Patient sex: M
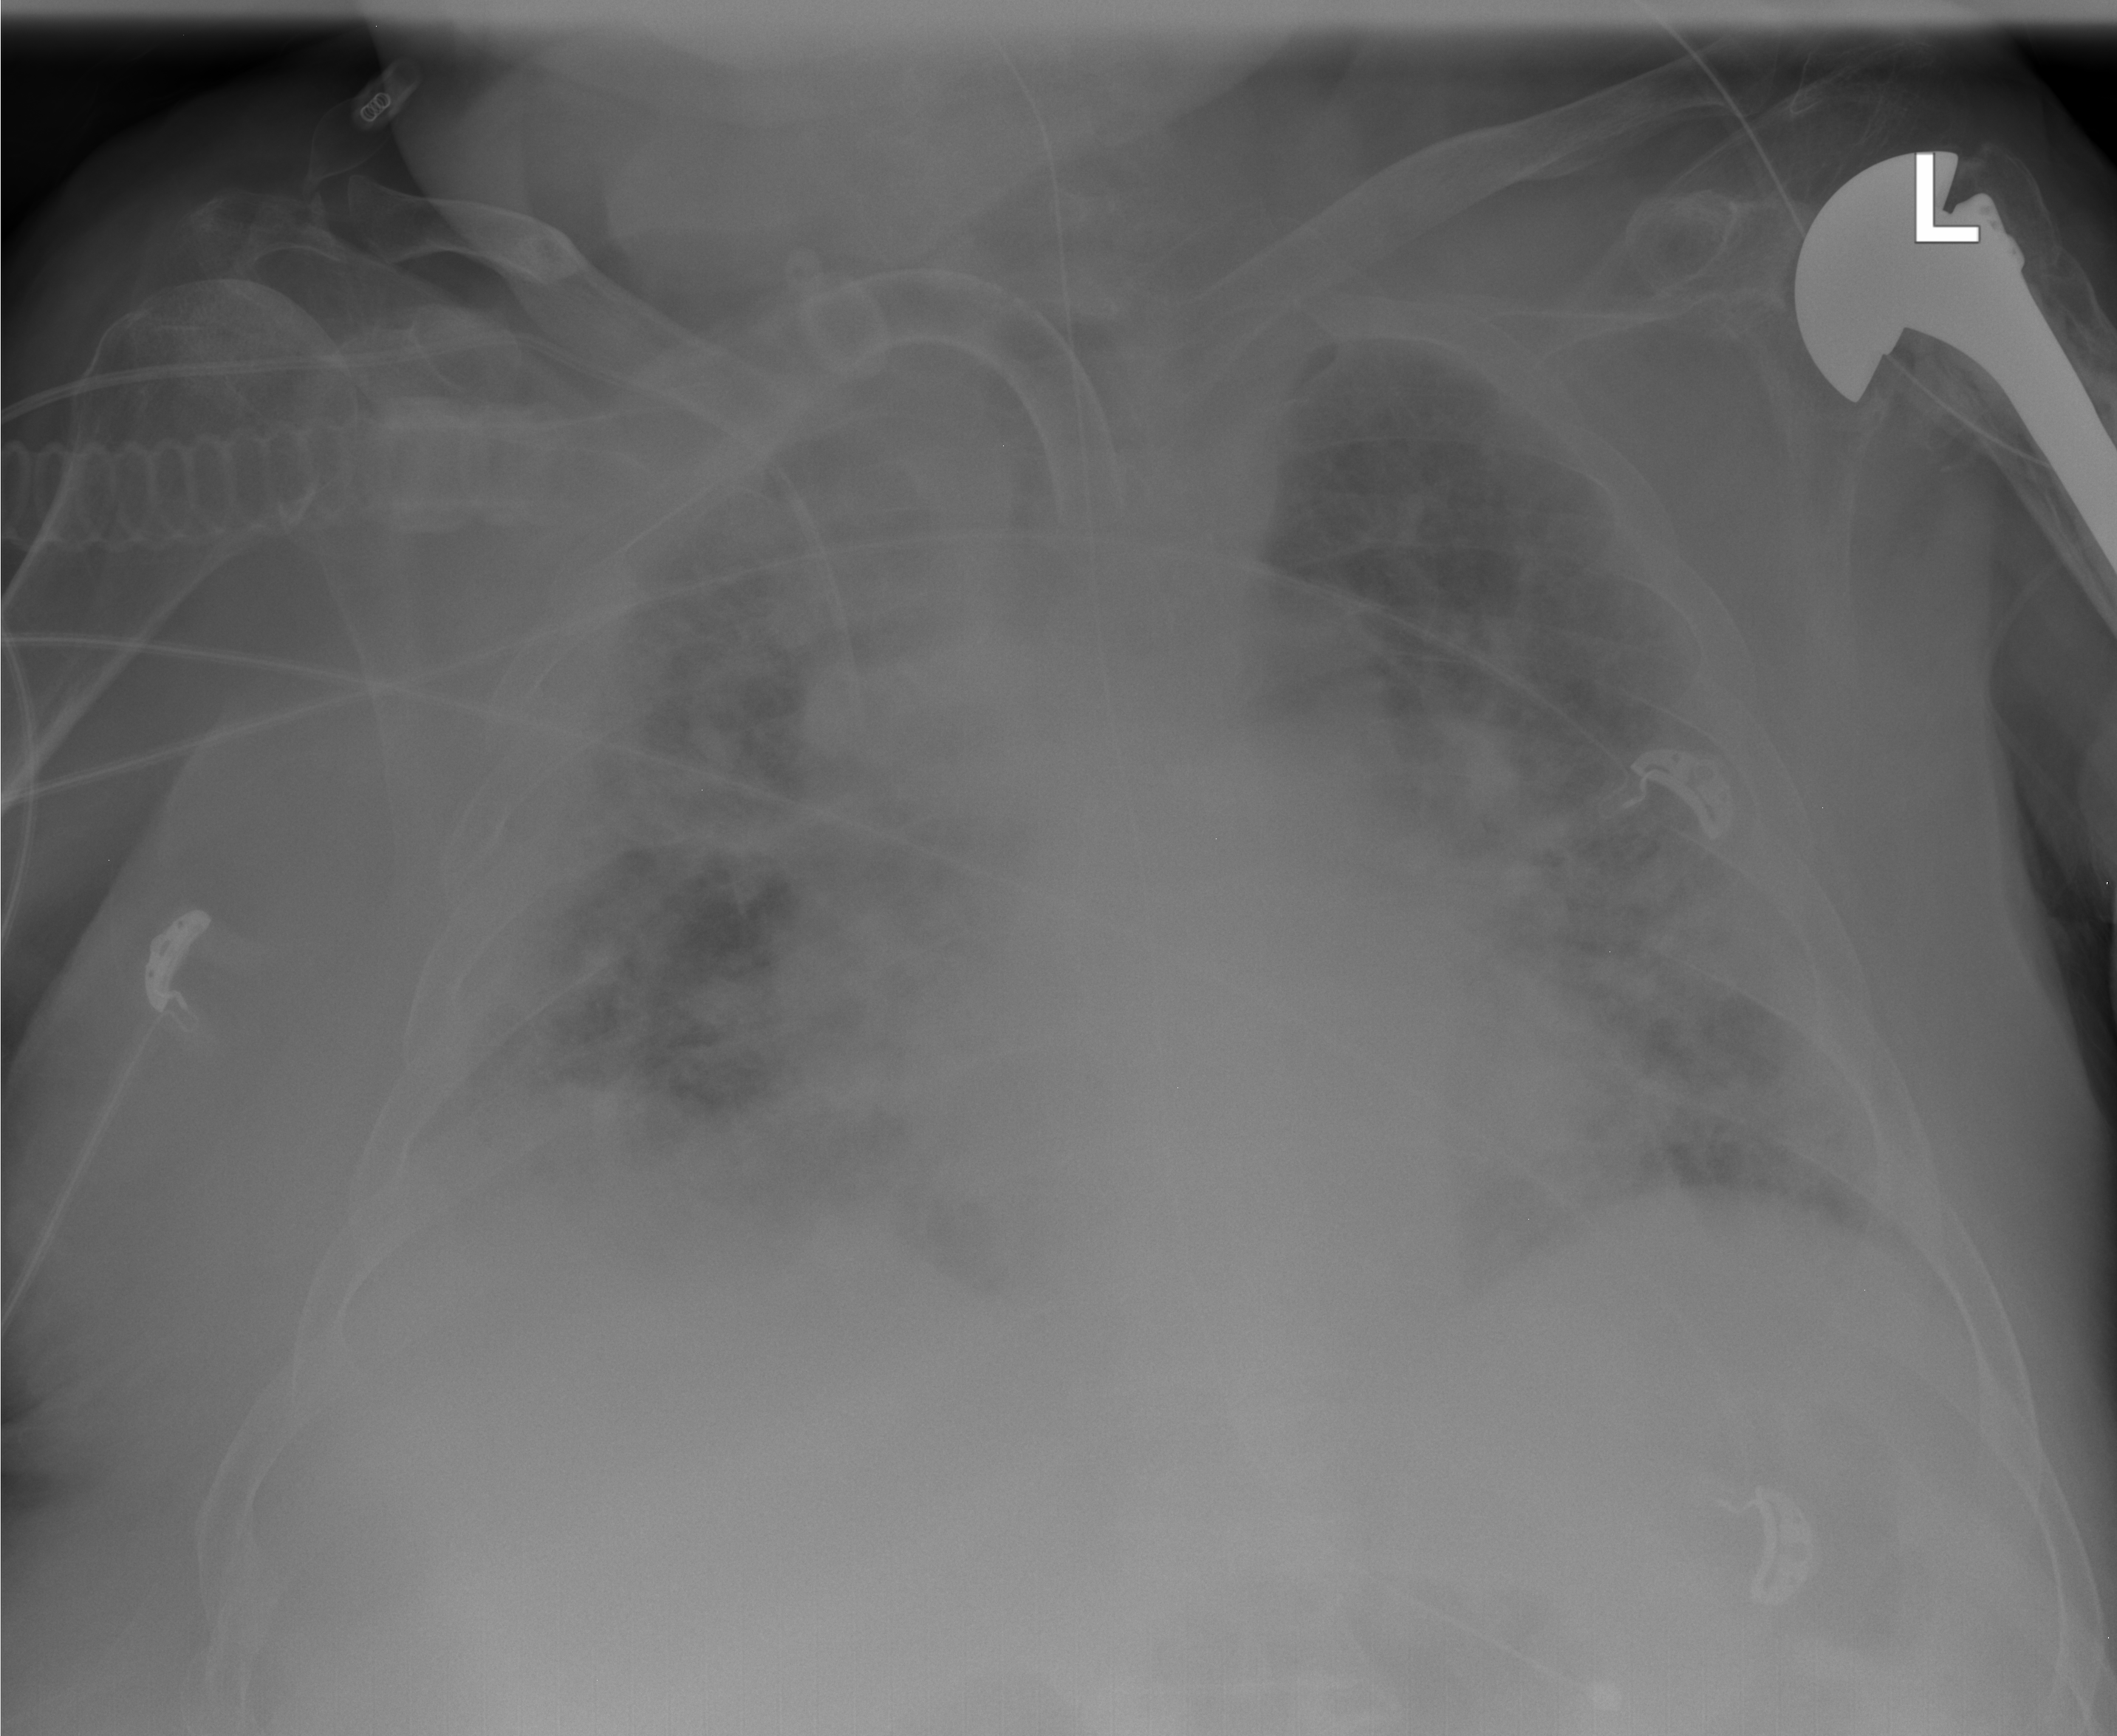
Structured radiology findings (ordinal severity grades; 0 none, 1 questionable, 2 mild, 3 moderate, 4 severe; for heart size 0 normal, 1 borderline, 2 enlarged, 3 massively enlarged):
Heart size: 2
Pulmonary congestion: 3
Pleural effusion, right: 3
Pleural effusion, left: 2
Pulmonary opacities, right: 3
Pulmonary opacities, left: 3
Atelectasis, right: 2
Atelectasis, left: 2